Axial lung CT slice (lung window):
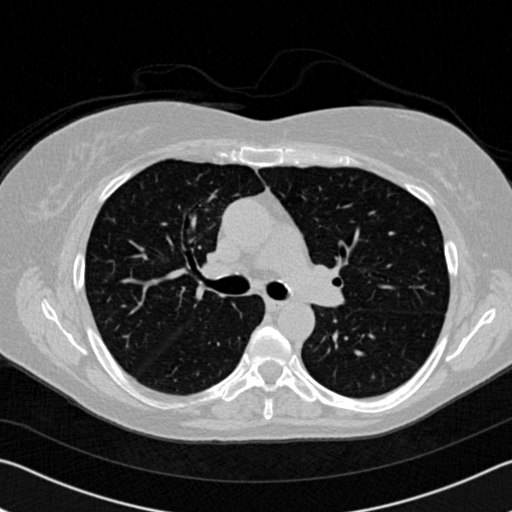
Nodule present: no